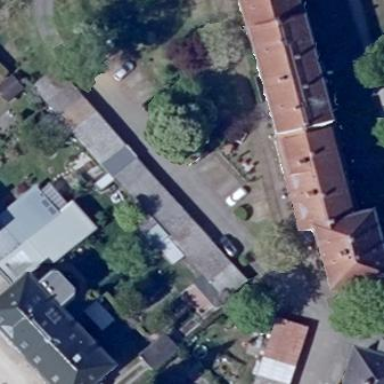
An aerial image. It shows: Group of garages.